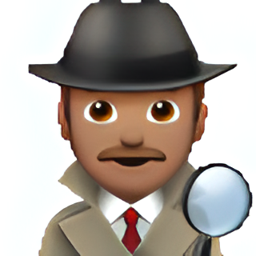
Name: male sleuth type 4
Emoji: 🕵🏽‍♂️
Group: People & Body
Sub-group: person-role